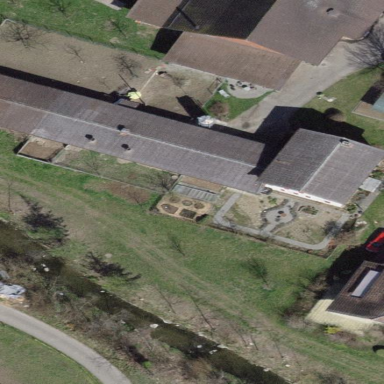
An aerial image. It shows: Barn.